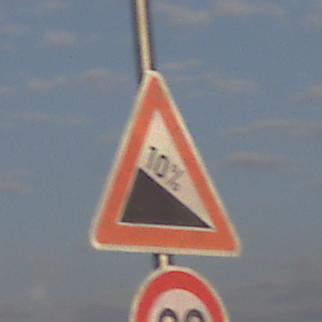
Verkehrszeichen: Gefaelle10
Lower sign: Geschwindigkeit20
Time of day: SunriseSunset
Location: Outdoor (Nature)
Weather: PartlyCloudy
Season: NotSpecified
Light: Natural